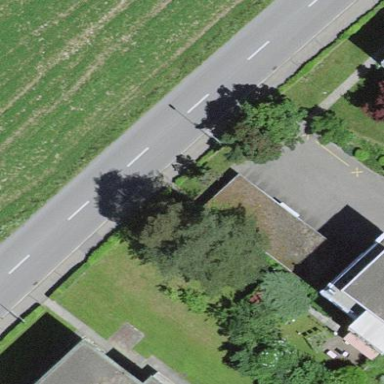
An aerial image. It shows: Garage building.